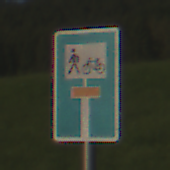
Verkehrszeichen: SackgasseRadverkehrFussgaengerDurchlaessig
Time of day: MorningAfternoon
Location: Outdoor (Nature)
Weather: PartlyCloudy
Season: NotSpecified
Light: Natural